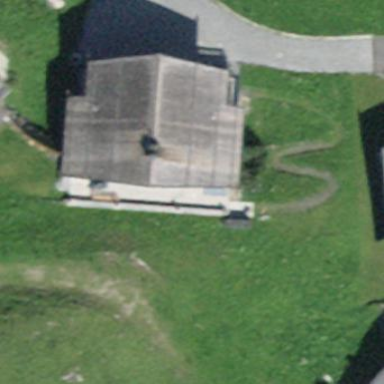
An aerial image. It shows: Detached building.